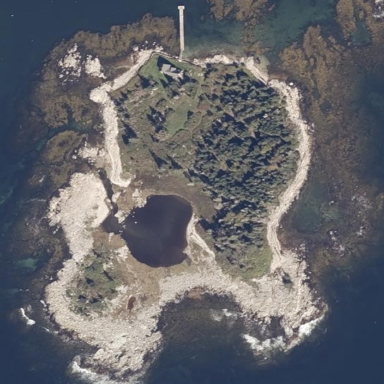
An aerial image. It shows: Island with natural coastline.